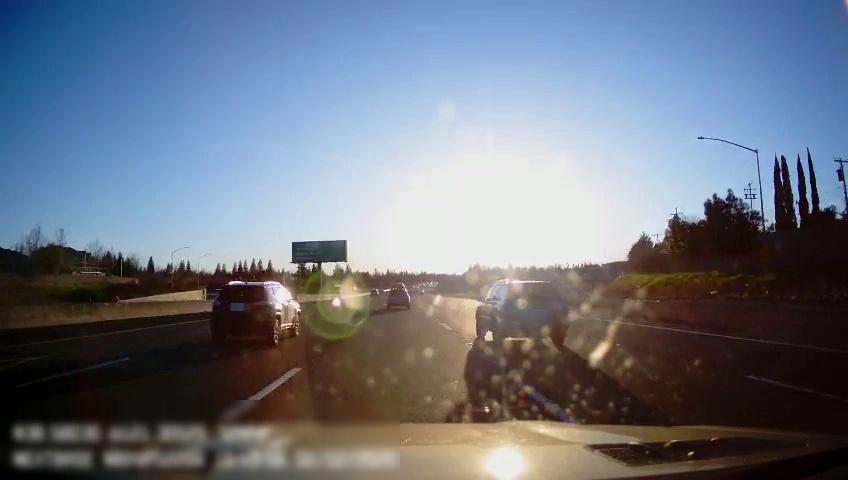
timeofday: Day
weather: Sunny
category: Drivable Space
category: Vehicles | SUV
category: Vehicles | SUV
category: Vehicles | SUV
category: Vehicles | SUV
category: Lanes | Alternate Lane
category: Lanes | Alternate Lane
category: Lanes | Current Lane
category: Lanes | Current Lane
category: Lanes | Alternate Lane
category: Lanes | Alternate Lane
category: Traffic | Signs